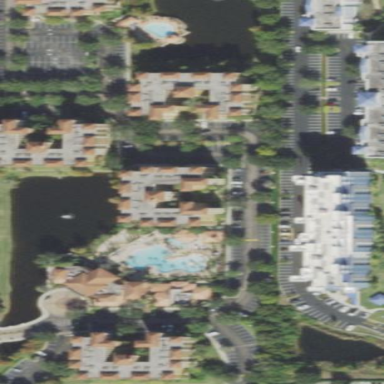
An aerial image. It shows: Hotel.